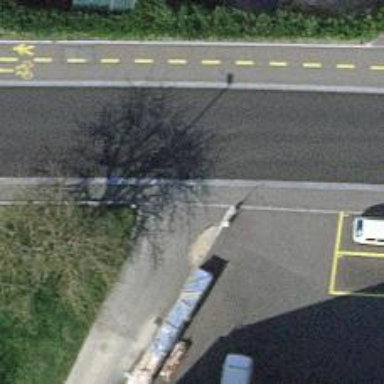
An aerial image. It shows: Sidewalk.